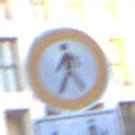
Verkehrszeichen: VerbotFussgaenger
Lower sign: RichtungsangabeDurchPfeile3
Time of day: SunriseSunset
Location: Outdoor (Urban)
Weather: Clear
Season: NotSpecified
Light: Natural